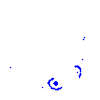
Particle: kaon